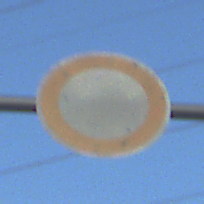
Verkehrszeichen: VerbotFahrzeugeAllerArt
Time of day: Dawn
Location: Outdoor (Nature)
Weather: Clear
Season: NotSpecified
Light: Natural